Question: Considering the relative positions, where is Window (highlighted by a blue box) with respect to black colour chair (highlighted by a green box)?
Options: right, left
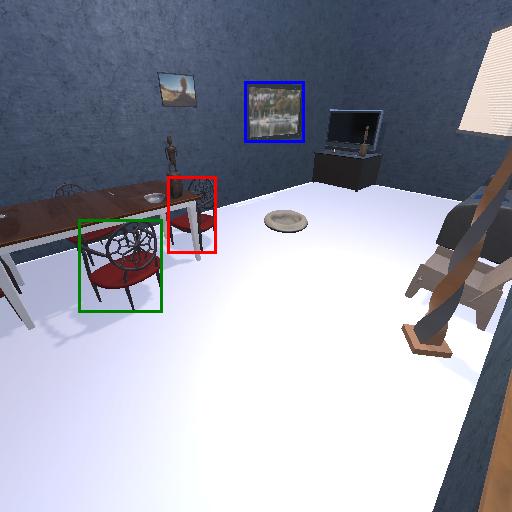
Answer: right